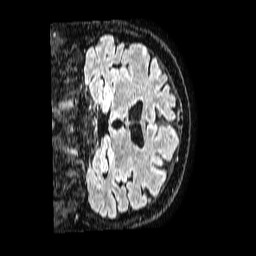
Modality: FLAIR
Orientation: coronal
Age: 62
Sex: male
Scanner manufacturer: philips
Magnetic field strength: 1.5 T
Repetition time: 4.8 s
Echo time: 0.3 s